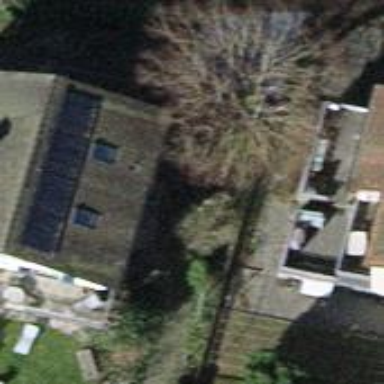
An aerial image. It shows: Detached building.